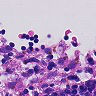
Metastatic tissue present: no